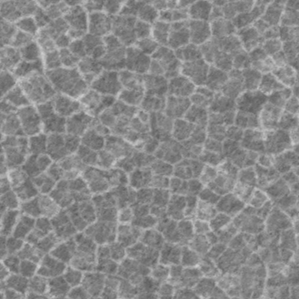
Label: frost